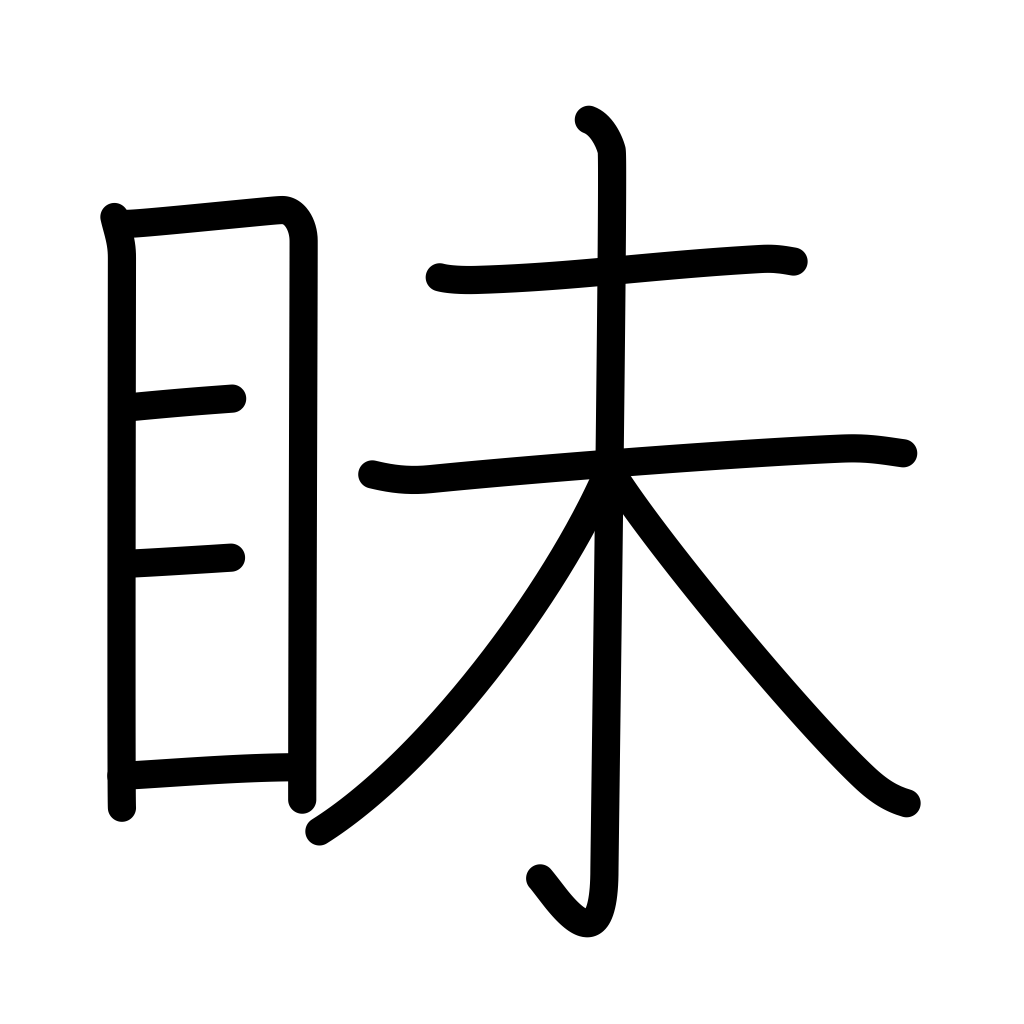
Meaning: dark